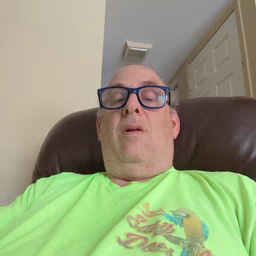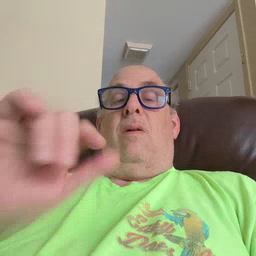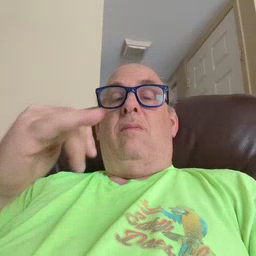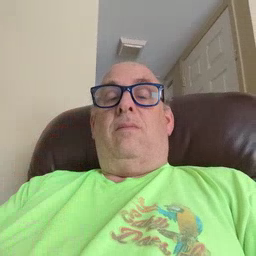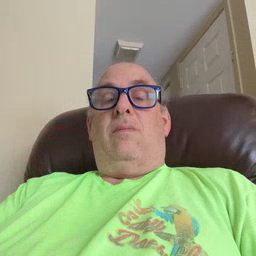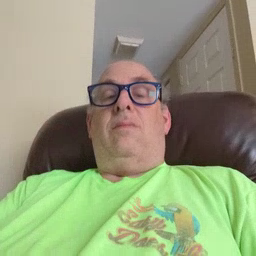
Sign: yellow